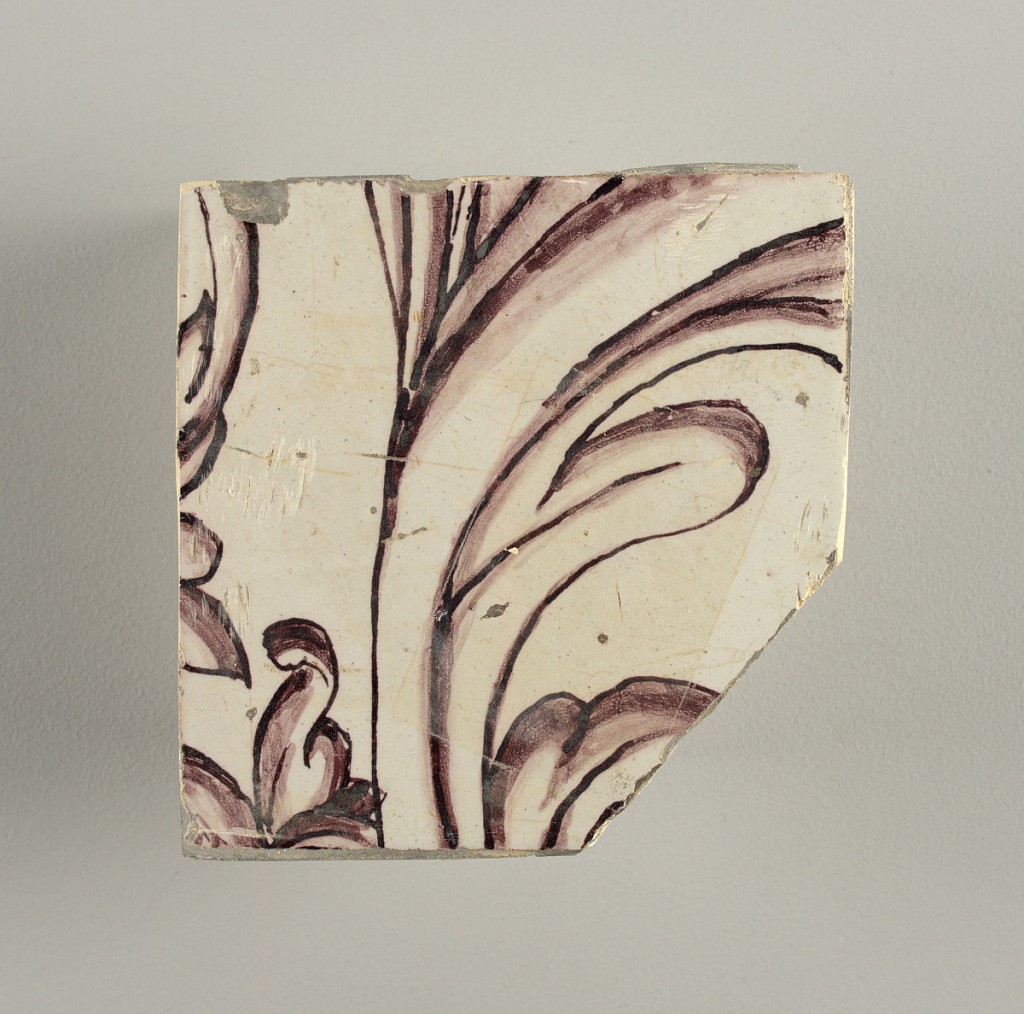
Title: Wall facing
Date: ca. 1725
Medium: tin-glazed earthenware, underglaze
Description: Running design for a frieze or a dado, composed of scrolls of foliage and strapwork, and four repeating motifs--a seated woman in a small upright oval medallion, a putto seated on a rocailled base, and strapwork in axial pattern.  The various panels, A to F, show various repeats of the same design, all being five tiles high and a varying number of tiles wide.